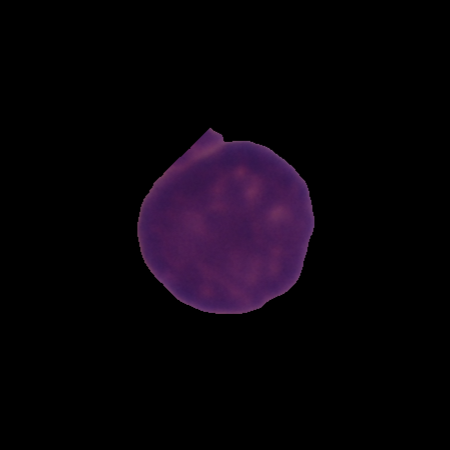
Label: healthy